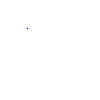
Particle: kaon